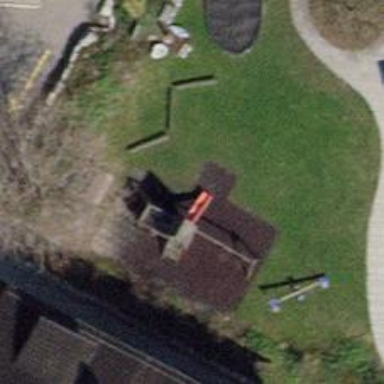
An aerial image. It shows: Playground featuring slide.